Interaction volume radius: 5 \u00c5
Interaction volume height: 25 \u00c5
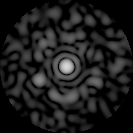
Disorder parameter: 0.8415